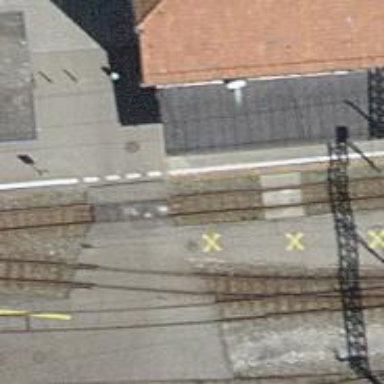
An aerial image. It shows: Close-up of railway platform edge.